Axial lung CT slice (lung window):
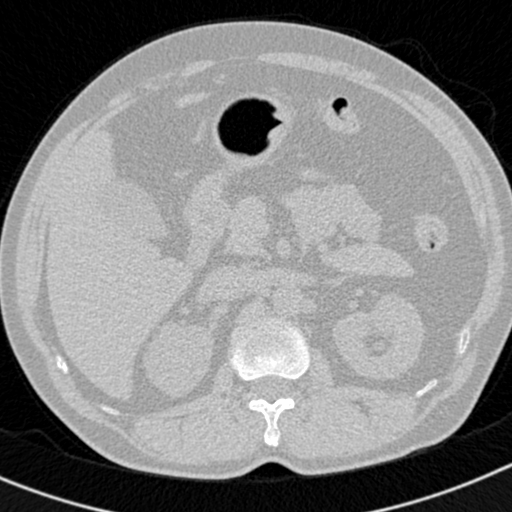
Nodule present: no